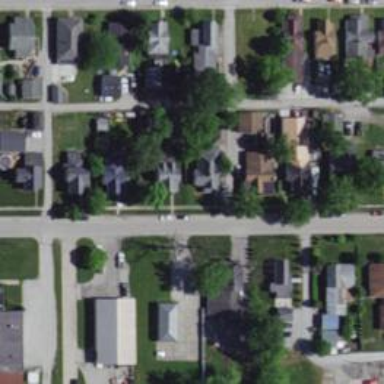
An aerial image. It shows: Alley classified as service road.